Interaction volume radius: 5 \u00c5
Interaction volume height: 10 \u00c5
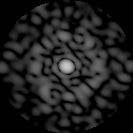
Disorder parameter: 0.848